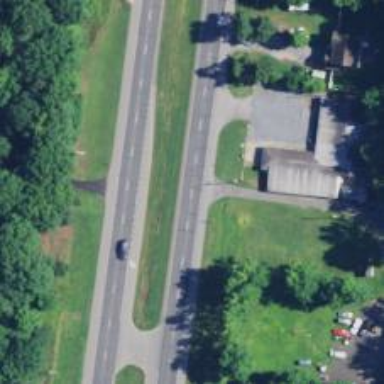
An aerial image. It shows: Trunk highway.